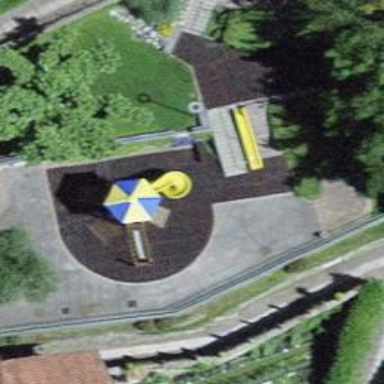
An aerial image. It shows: Playground with various play structures.